Question:
I want to show list of files in my UICollectionView but I can get only list of items from folders. Help me please to get my folders name( paths) in Firebase Storage.
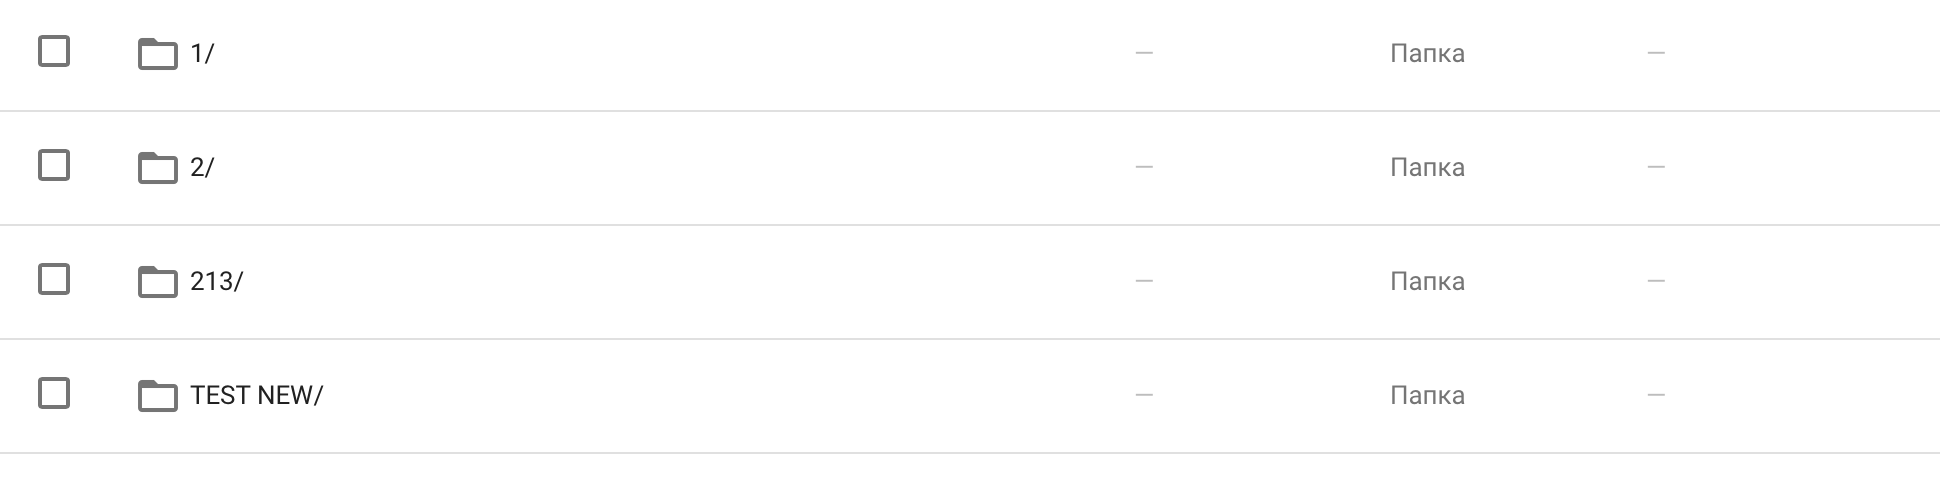
Answer: Folders are known as prefixes in the Firebase Storage API, and are returned when you <URL>. From that documentation:
'''
let storageReference = storage.reference()
storageReference.listAll { (result, error) in
if let error = error {
// ...
}
for prefix in result.prefixes {
// The prefixes under storageReference.
// You may call listAll(completion:) recursively on them.
}
for item in result.items {
// The items under storageReference.
}
}
'''
Since 'listAll' will list files/subfolders in the current directory only, you will have to recursively call it to also get nested folders.